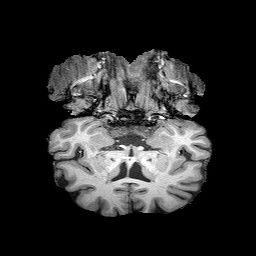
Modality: T1w
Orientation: sagittal
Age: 70
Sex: female
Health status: healthy